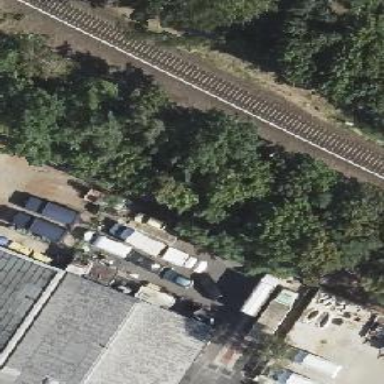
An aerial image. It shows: Abandoned railway with historical significance.